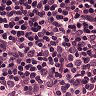
Metastatic tissue present: no